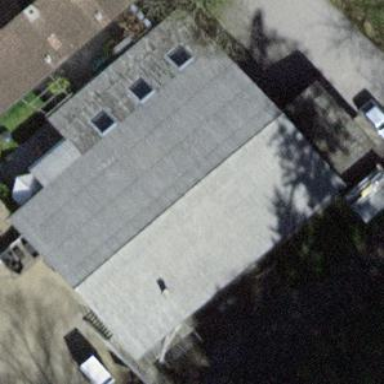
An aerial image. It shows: Building serving as car wash facility.